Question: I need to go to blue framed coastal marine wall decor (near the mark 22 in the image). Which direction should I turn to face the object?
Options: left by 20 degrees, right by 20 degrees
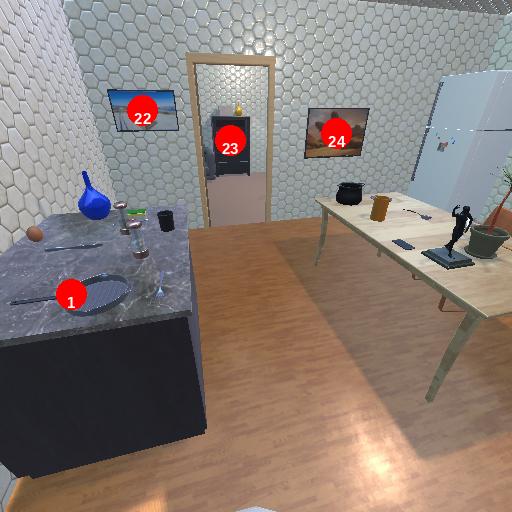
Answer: left by 20 degrees